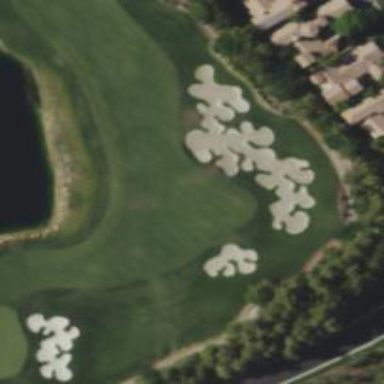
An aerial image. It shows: View of golf hole.